Brain MRI, t1w sequence, axial 2D slice.
Patient: age 33, sex F, weight 95 kg, height 1.95 m
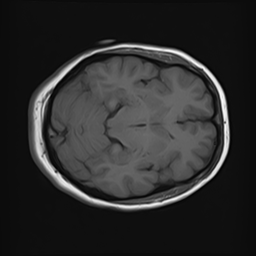